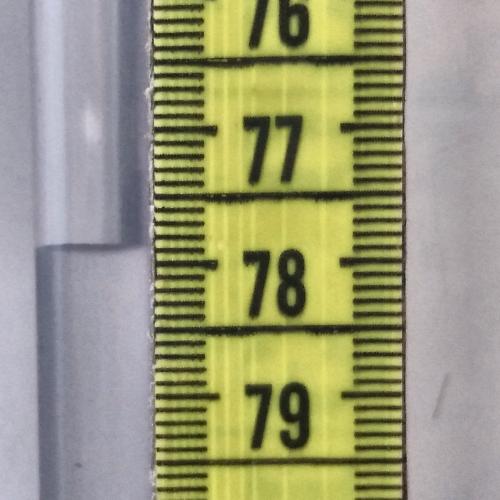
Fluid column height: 77.9 cm